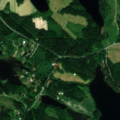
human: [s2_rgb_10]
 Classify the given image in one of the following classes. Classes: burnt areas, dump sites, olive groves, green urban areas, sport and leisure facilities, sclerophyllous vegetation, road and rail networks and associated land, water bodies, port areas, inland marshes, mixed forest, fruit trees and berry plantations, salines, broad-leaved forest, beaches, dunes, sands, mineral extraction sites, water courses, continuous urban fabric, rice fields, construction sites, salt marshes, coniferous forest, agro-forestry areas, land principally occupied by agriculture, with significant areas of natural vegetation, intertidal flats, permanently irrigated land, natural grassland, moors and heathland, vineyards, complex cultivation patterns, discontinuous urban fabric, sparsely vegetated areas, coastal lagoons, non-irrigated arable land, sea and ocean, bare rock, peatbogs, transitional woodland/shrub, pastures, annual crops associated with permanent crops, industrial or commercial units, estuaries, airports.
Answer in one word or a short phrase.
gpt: mixed forest, transitional woodland/shrub, water bodies